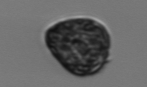
Label: Ciliophora